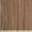
Piece: xx